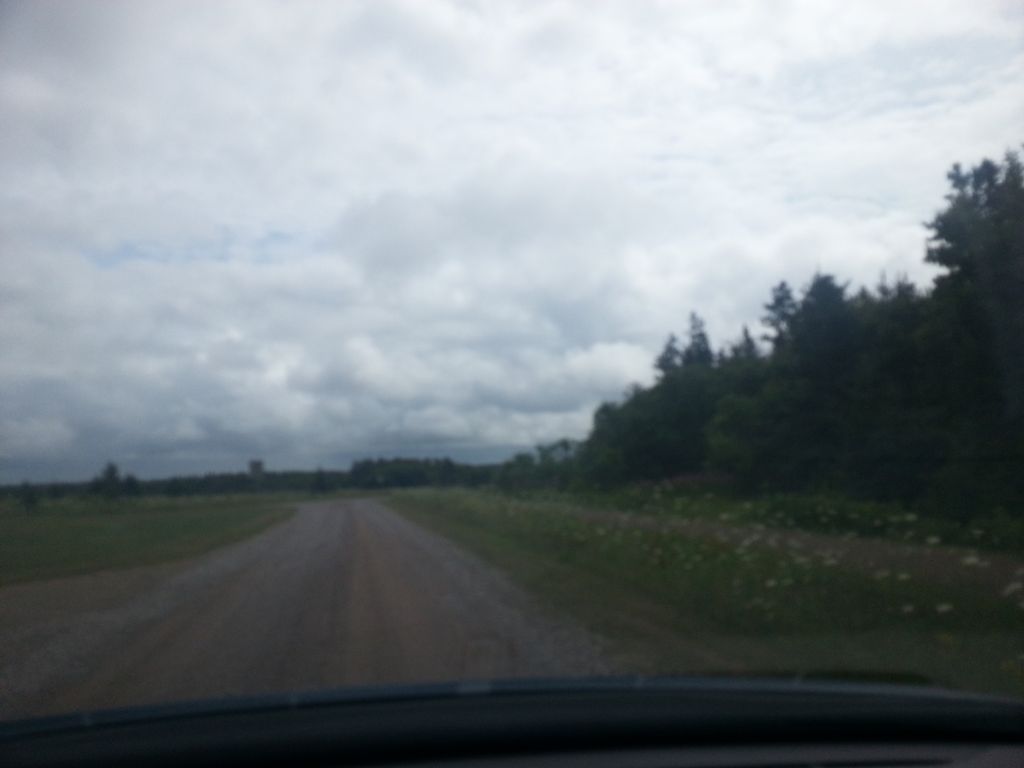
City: charlottetown